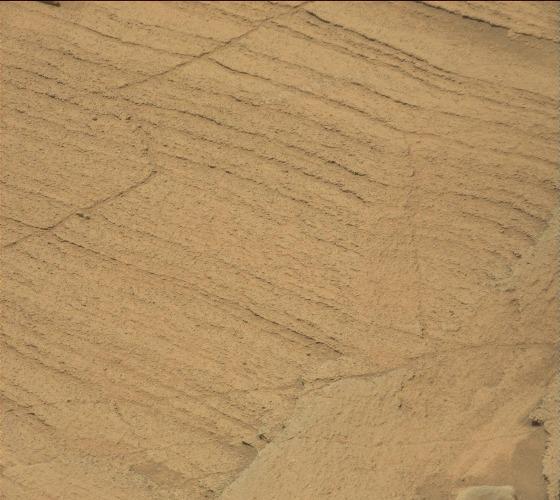
Terrain classes present: Bedrock, Gravel / Sand / Soil